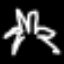
Label: palm tree